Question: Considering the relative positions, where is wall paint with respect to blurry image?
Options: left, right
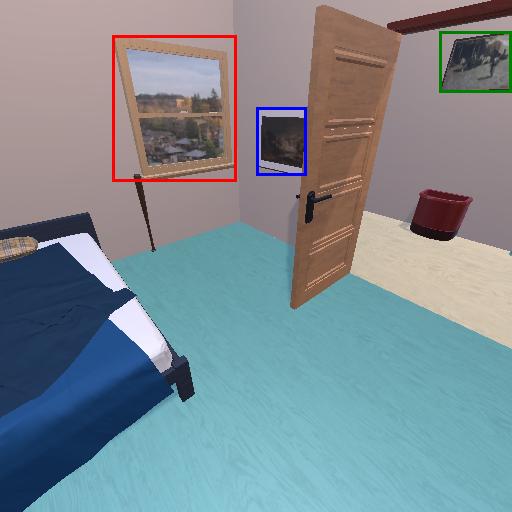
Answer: left